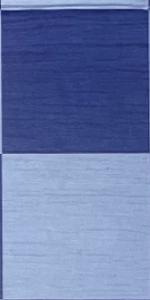
Label: Empty